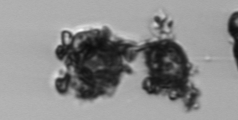
Label: Thalassiosira_TAG_external_detritus